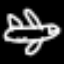
Label: airplane